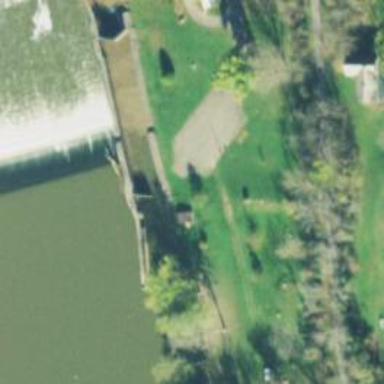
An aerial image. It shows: Lock gate on waterway.